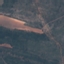
Land use / land cover: HerbaceousVegetation